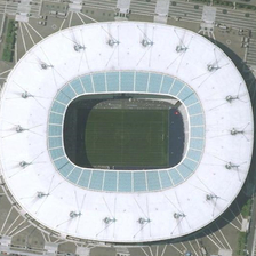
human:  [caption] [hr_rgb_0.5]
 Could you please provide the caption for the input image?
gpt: There is a white oval stadium and several empty parking lots on the roadside.

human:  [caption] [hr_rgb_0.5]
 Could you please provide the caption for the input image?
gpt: there is a football playground inside the huge stadium with a oval shaped roof .

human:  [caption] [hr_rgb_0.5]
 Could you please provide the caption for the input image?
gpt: There is a white oval stadium and some empty parking lots near the road.

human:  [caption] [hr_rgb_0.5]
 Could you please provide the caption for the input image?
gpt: it is a majestic round stadium with white roof where a soccer field is located .

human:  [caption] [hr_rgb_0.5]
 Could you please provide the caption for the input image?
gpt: a football field is in a white stadium .